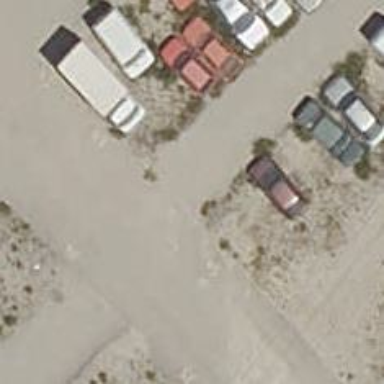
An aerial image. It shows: Parking aisle designated as service road.